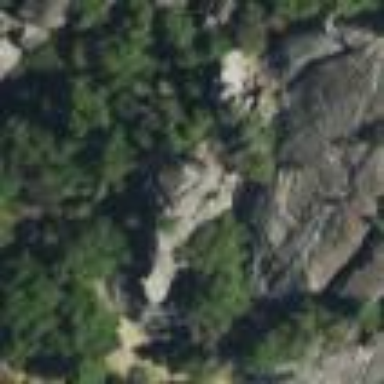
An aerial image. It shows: Crag for climbing.